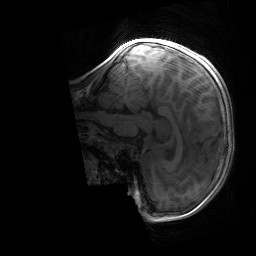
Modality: T1w
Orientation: sagittal
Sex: male
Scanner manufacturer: siemens
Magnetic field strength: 3 T
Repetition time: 1.9 s
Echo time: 0.00243 s